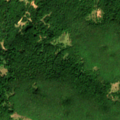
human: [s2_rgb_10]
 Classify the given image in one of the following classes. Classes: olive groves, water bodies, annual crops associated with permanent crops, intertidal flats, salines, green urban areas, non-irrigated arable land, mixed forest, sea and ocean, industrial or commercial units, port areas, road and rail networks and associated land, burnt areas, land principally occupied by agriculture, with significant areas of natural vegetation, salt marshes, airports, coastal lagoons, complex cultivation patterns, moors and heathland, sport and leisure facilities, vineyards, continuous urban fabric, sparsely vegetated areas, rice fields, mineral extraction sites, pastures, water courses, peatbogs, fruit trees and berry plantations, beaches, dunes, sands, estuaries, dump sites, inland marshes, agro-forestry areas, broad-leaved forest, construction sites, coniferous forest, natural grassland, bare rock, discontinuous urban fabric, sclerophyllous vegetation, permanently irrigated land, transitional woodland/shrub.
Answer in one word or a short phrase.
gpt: land principally occupied by agriculture, with significant areas of natural vegetation, broad-leaved forest